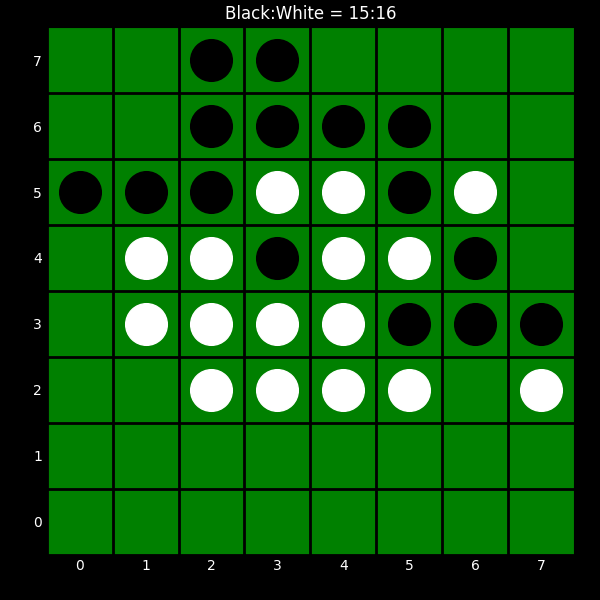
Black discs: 15
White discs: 16